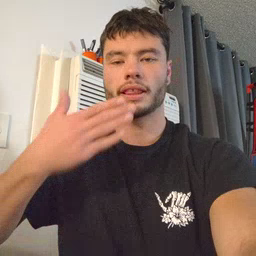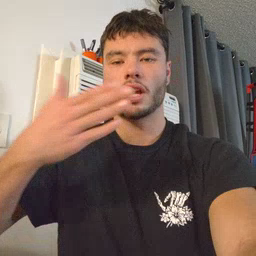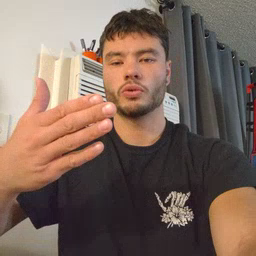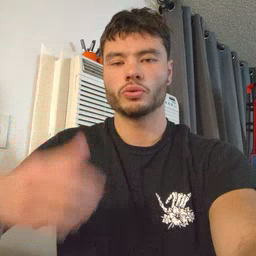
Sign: thankyou